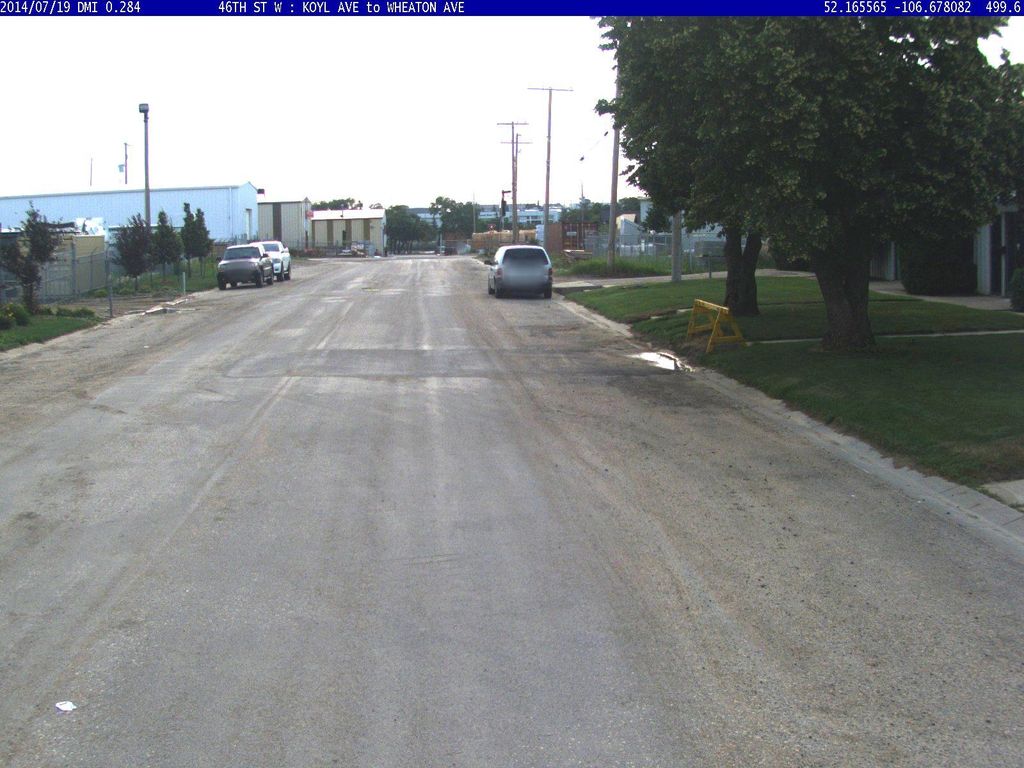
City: saskatoon